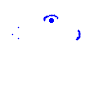
Particle: electron